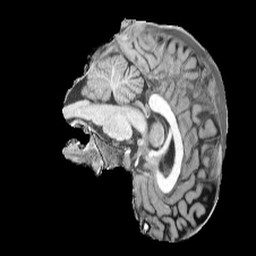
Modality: UNIT1
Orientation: sagittal